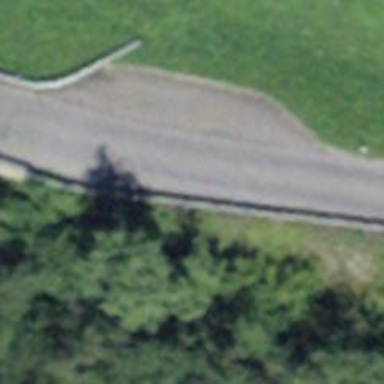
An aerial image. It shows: Passing place on the road.